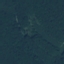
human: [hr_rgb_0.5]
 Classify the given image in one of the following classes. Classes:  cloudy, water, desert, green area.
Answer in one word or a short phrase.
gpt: green area